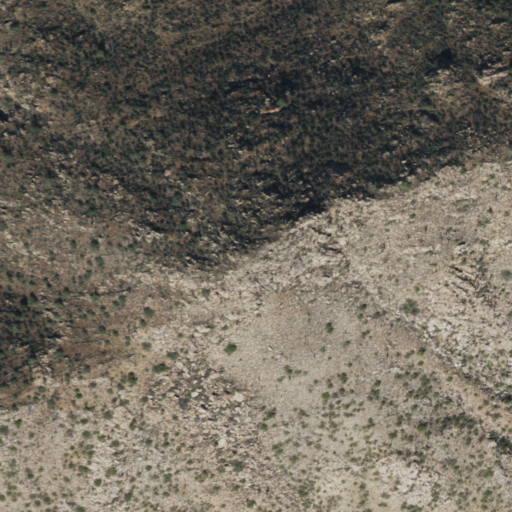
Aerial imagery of mountain in Arizona named Gold Hill containing only shrub